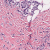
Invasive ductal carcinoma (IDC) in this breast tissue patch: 1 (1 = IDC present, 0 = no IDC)